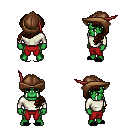
a pixel art fantasy rpg character, male body template, orc, green skin, white long-sleeve shirt, red pants, brown princess hairstyle, leather cap, black slippers, four views (front, back, left, right), 2x2 character sprite sheet, small pixel art, hard edges, no anti-aliasing